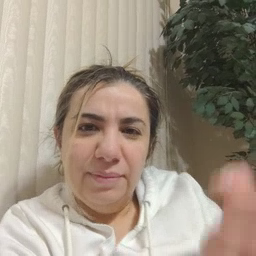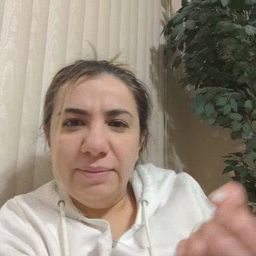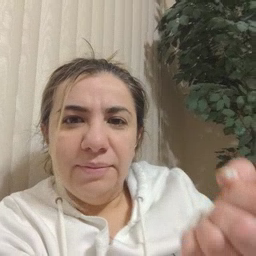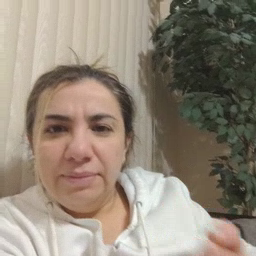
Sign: drawer